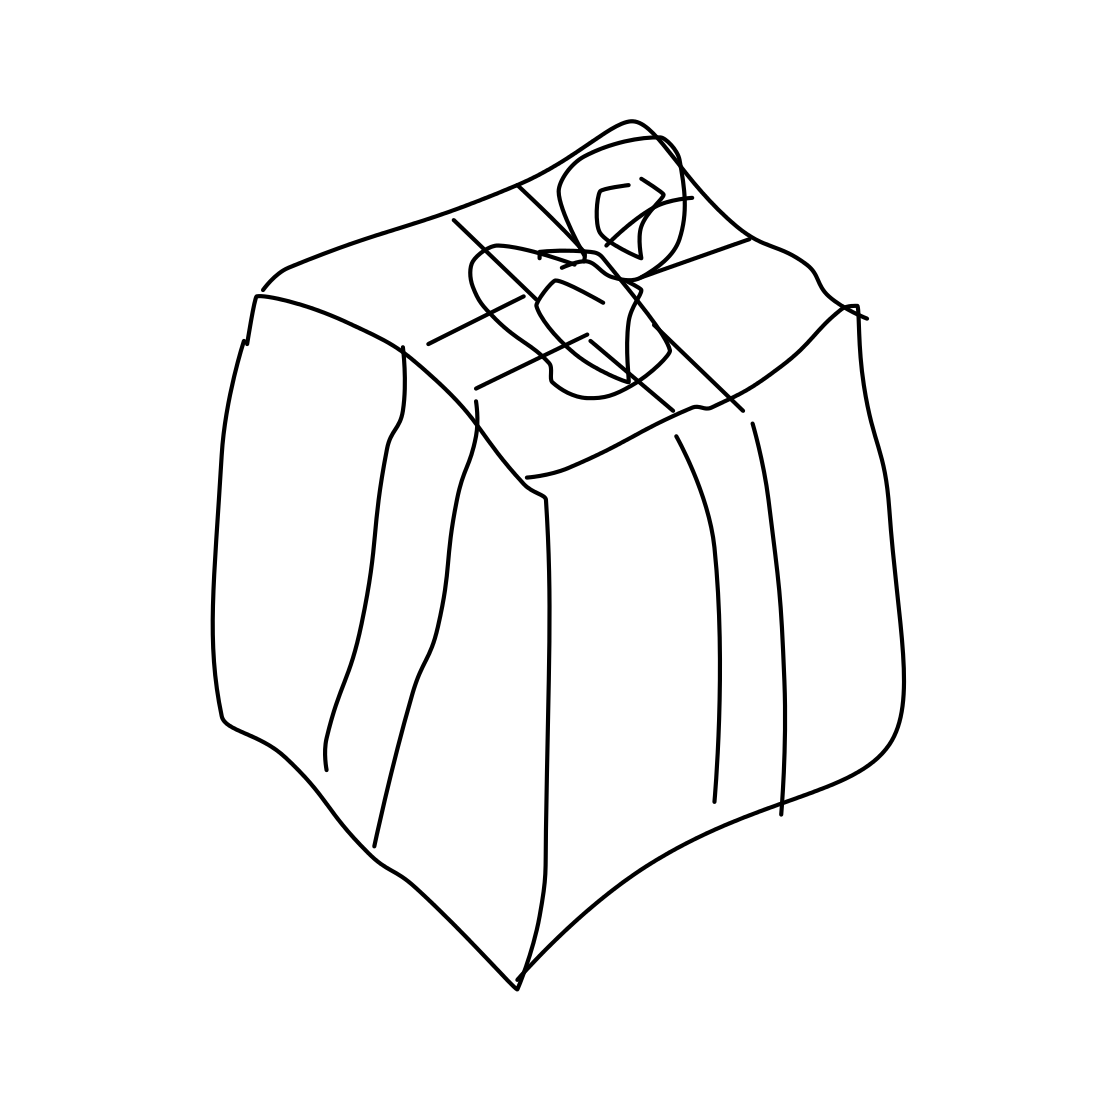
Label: present